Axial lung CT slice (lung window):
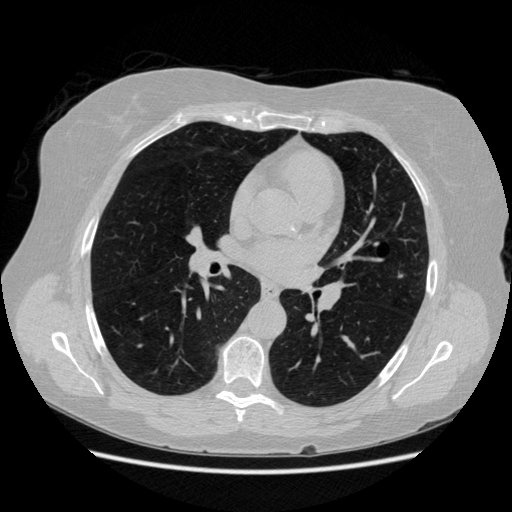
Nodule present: no